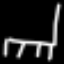
Label: chair